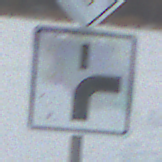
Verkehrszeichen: VerlaufVorfahrtsstrasse8
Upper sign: Vorfahrtsstrasse
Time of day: SunriseSunset
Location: Outdoor (Nature)
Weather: PartlyCloudy
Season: NotSpecified
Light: Natural